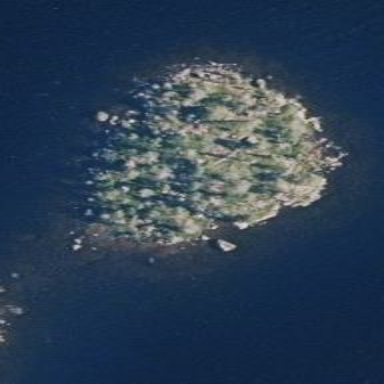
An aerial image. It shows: Islet.